Question: Currently I'm creating a stock trading programing in Python that allows users to buy and sell stocks. Simple enough.

What I'm having trouble doing is I want to grab the price of this stock. WHich in this case is 19.03. So I'm wondering if there is a way to read a string starting from the nth character.
So for example: I want to grab the text from character 41 to character 48 in this string and assign it to a variable. How would I do that in Python?
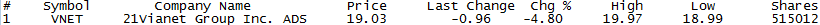
Answer: If you want to just grab character 41 to character 48.
'''
# your string
line = '1 VNET ... 19.03 ...'
# pick out the price
price = line[40:48]
'''
What you really want to do is use regular expressions (<URL> to match a pattern with the incoming string.
There's also a udacity class on regular expressions (<URL>.
Here's an example of using a regular expression to parse it.
'''
import re
line = '1 VENT 19.03'
re.match(r'(?P<id>\d)\s+(?P<company>\w+)\s+(?P<price>[\.\d]+)', line).groupdict()
'''
{'price': '19.03', 'company': 'VENT', 'id': '1'}